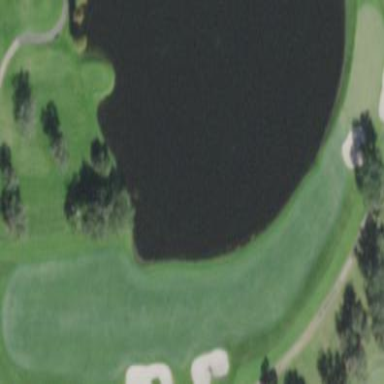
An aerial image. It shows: Golf fairway surrounded by grass.